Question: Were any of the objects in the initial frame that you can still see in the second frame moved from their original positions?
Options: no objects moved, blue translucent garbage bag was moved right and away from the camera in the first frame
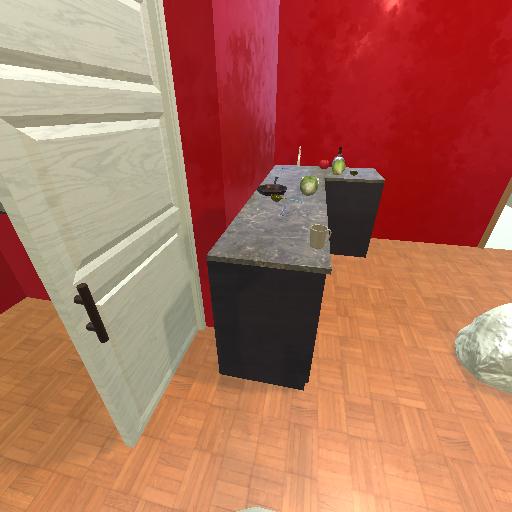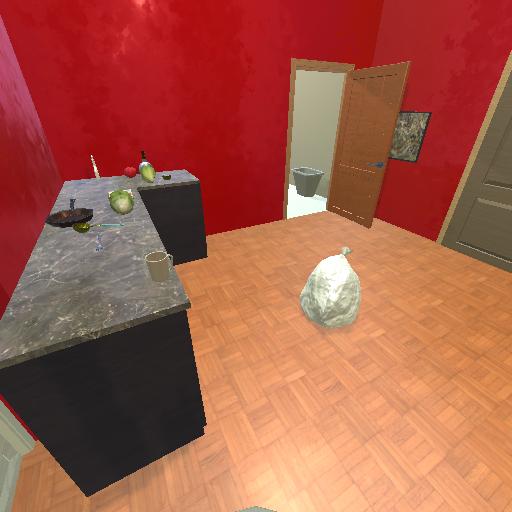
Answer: no objects moved